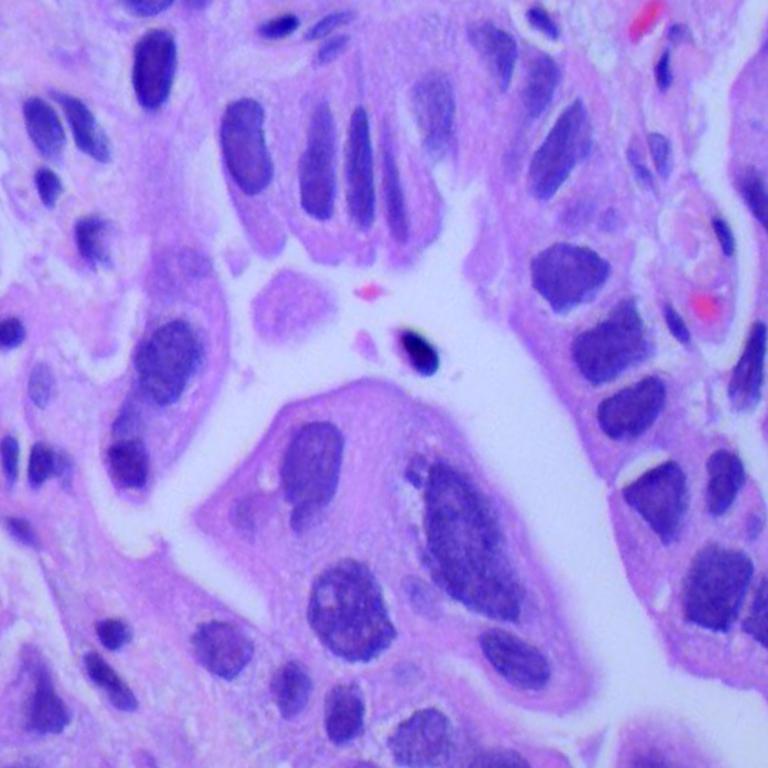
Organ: lung
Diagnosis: adenocarcinomas